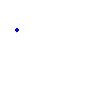
Particle: proton